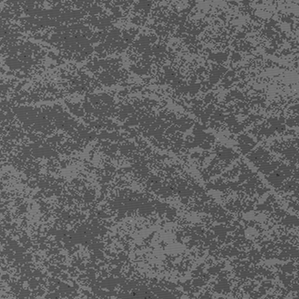
Label: frost